Interaction volume radius: 5 \u00c5
Interaction volume height: 15 \u00c5
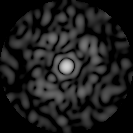
Disorder parameter: 0.8342